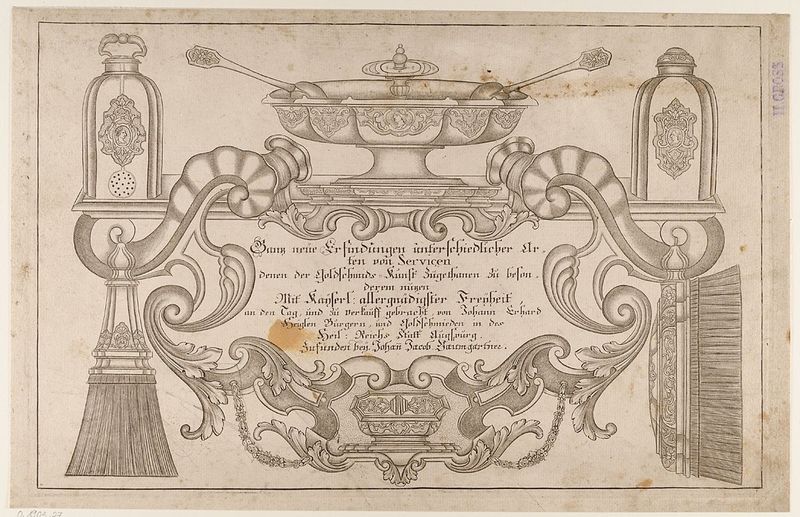
Titel: Titelblatt der Folge 'Gantz neüe Erfindungen unterschiedlicher Arten von Servicen denen der Goldschmieds-Kunst Zugethanen zu besonderem nutzen'
Künstler: Johann Erhard Heiglen
Standort: Hamburg
Institution: Museum für Kunst und Gewerbe Hamburg
Schlagwörter: braun, zeichnung, alt, rokoko, schrift, papier, grafik, graphik, kartusche, ornamente, fotografie, photographie, deko, service, druckgraphik, druckgrafik, stich, kunstgewerbe, kupferstich, kunsthandwerk, rocaille, style, knorpelwerk, reproduktionen, 1827, 1927, industriedesign, druckerzeugnisse, gefäß, behälter, schüssel, ornamentstich, vorlageblätter, punzenstich, punzenmanier, teigwerk, ohrmuschelwerk